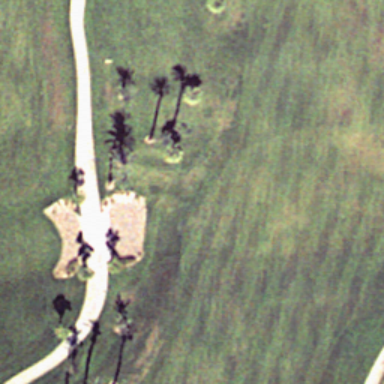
This is a part of a golf course with green turfs and some bunkers and trees .